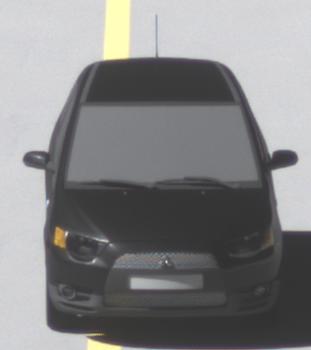
Make: Mitsubishi
Model: Colt 1.1
Detailed model: Colt (VI)
Model produced from: 2008/11
Model produced until: 2010/10
Doors: 3
Color: black
Road condition: dry road
Daytime: midday
Contrast: high contrast